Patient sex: M
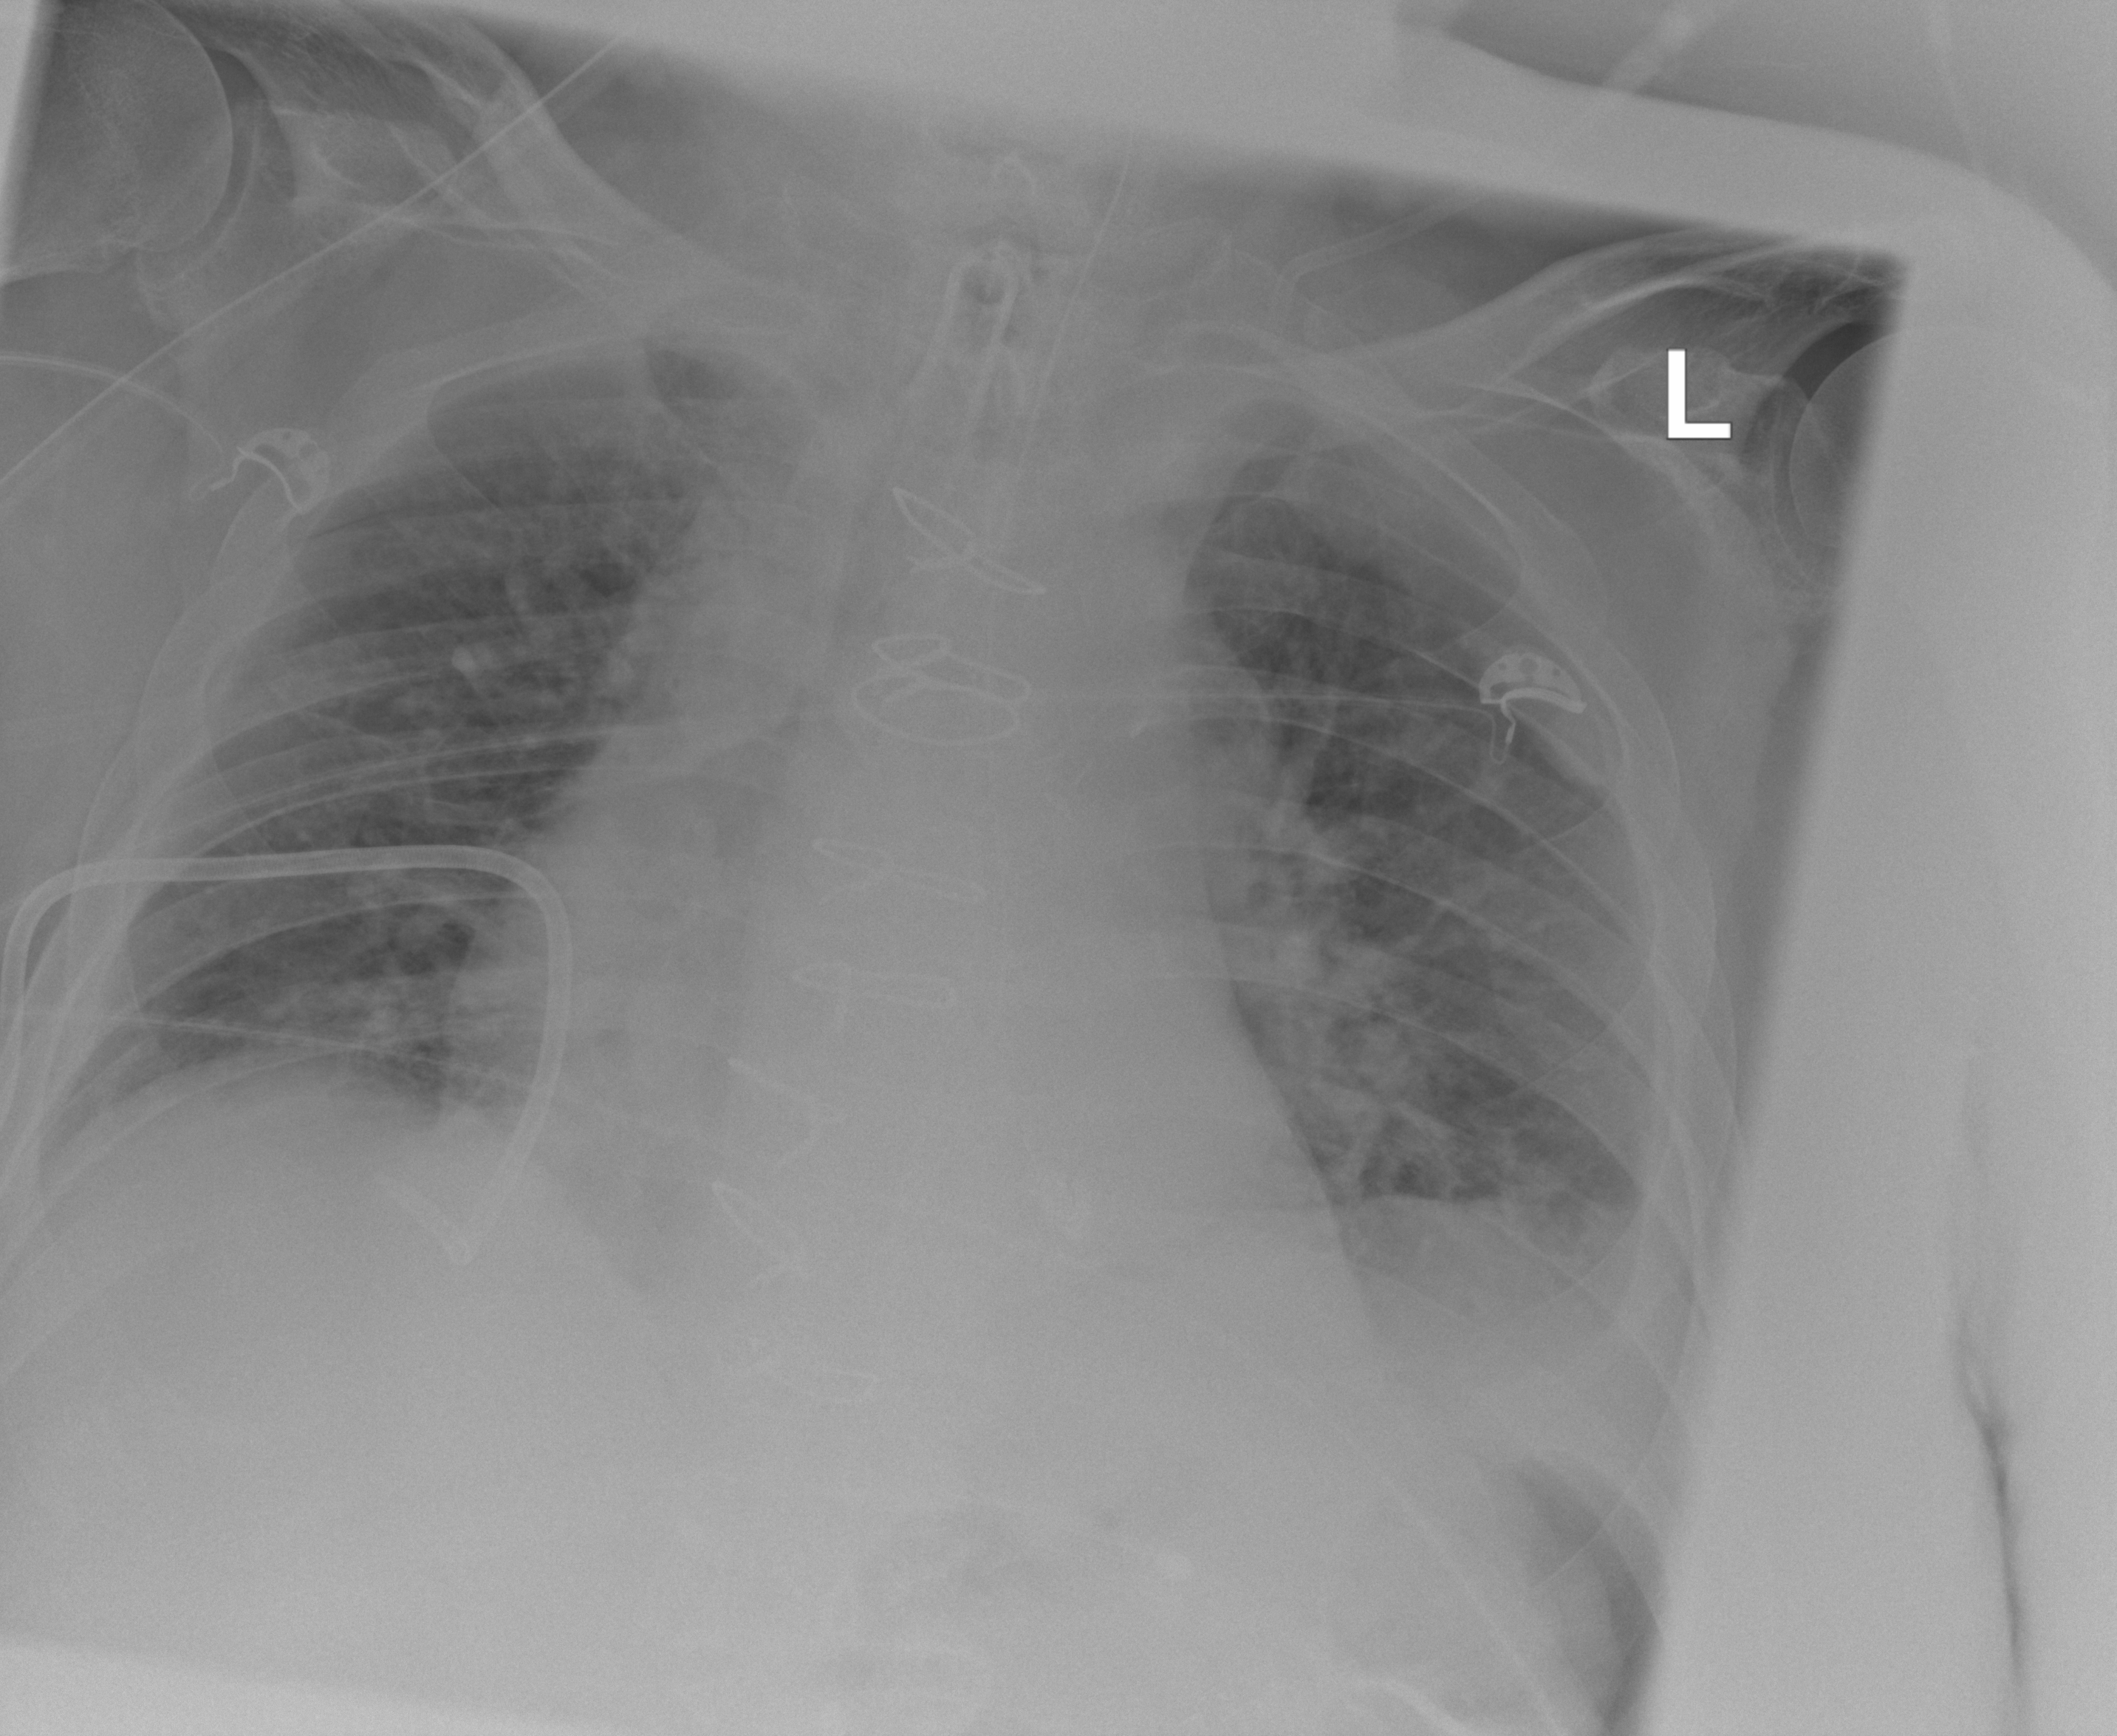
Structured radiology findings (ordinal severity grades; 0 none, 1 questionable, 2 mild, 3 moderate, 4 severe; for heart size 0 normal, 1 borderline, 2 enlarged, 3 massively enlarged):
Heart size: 2
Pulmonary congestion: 0
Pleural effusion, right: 0
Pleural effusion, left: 3
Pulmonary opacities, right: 2
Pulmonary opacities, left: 2
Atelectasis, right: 2
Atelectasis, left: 2